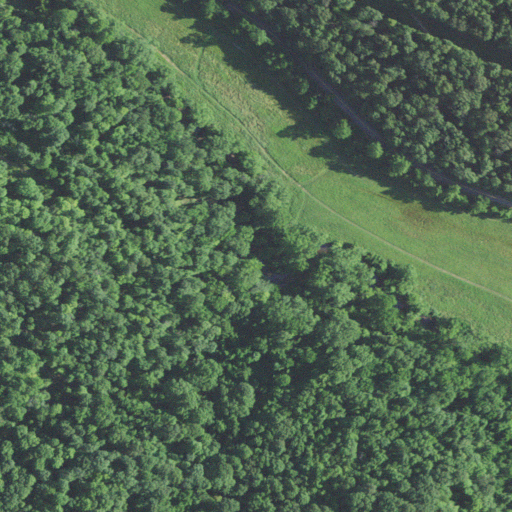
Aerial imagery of valley in West Virginia named Deadman Hollow containing deciduous forest, pasture, open development, and mixed forest